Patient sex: F
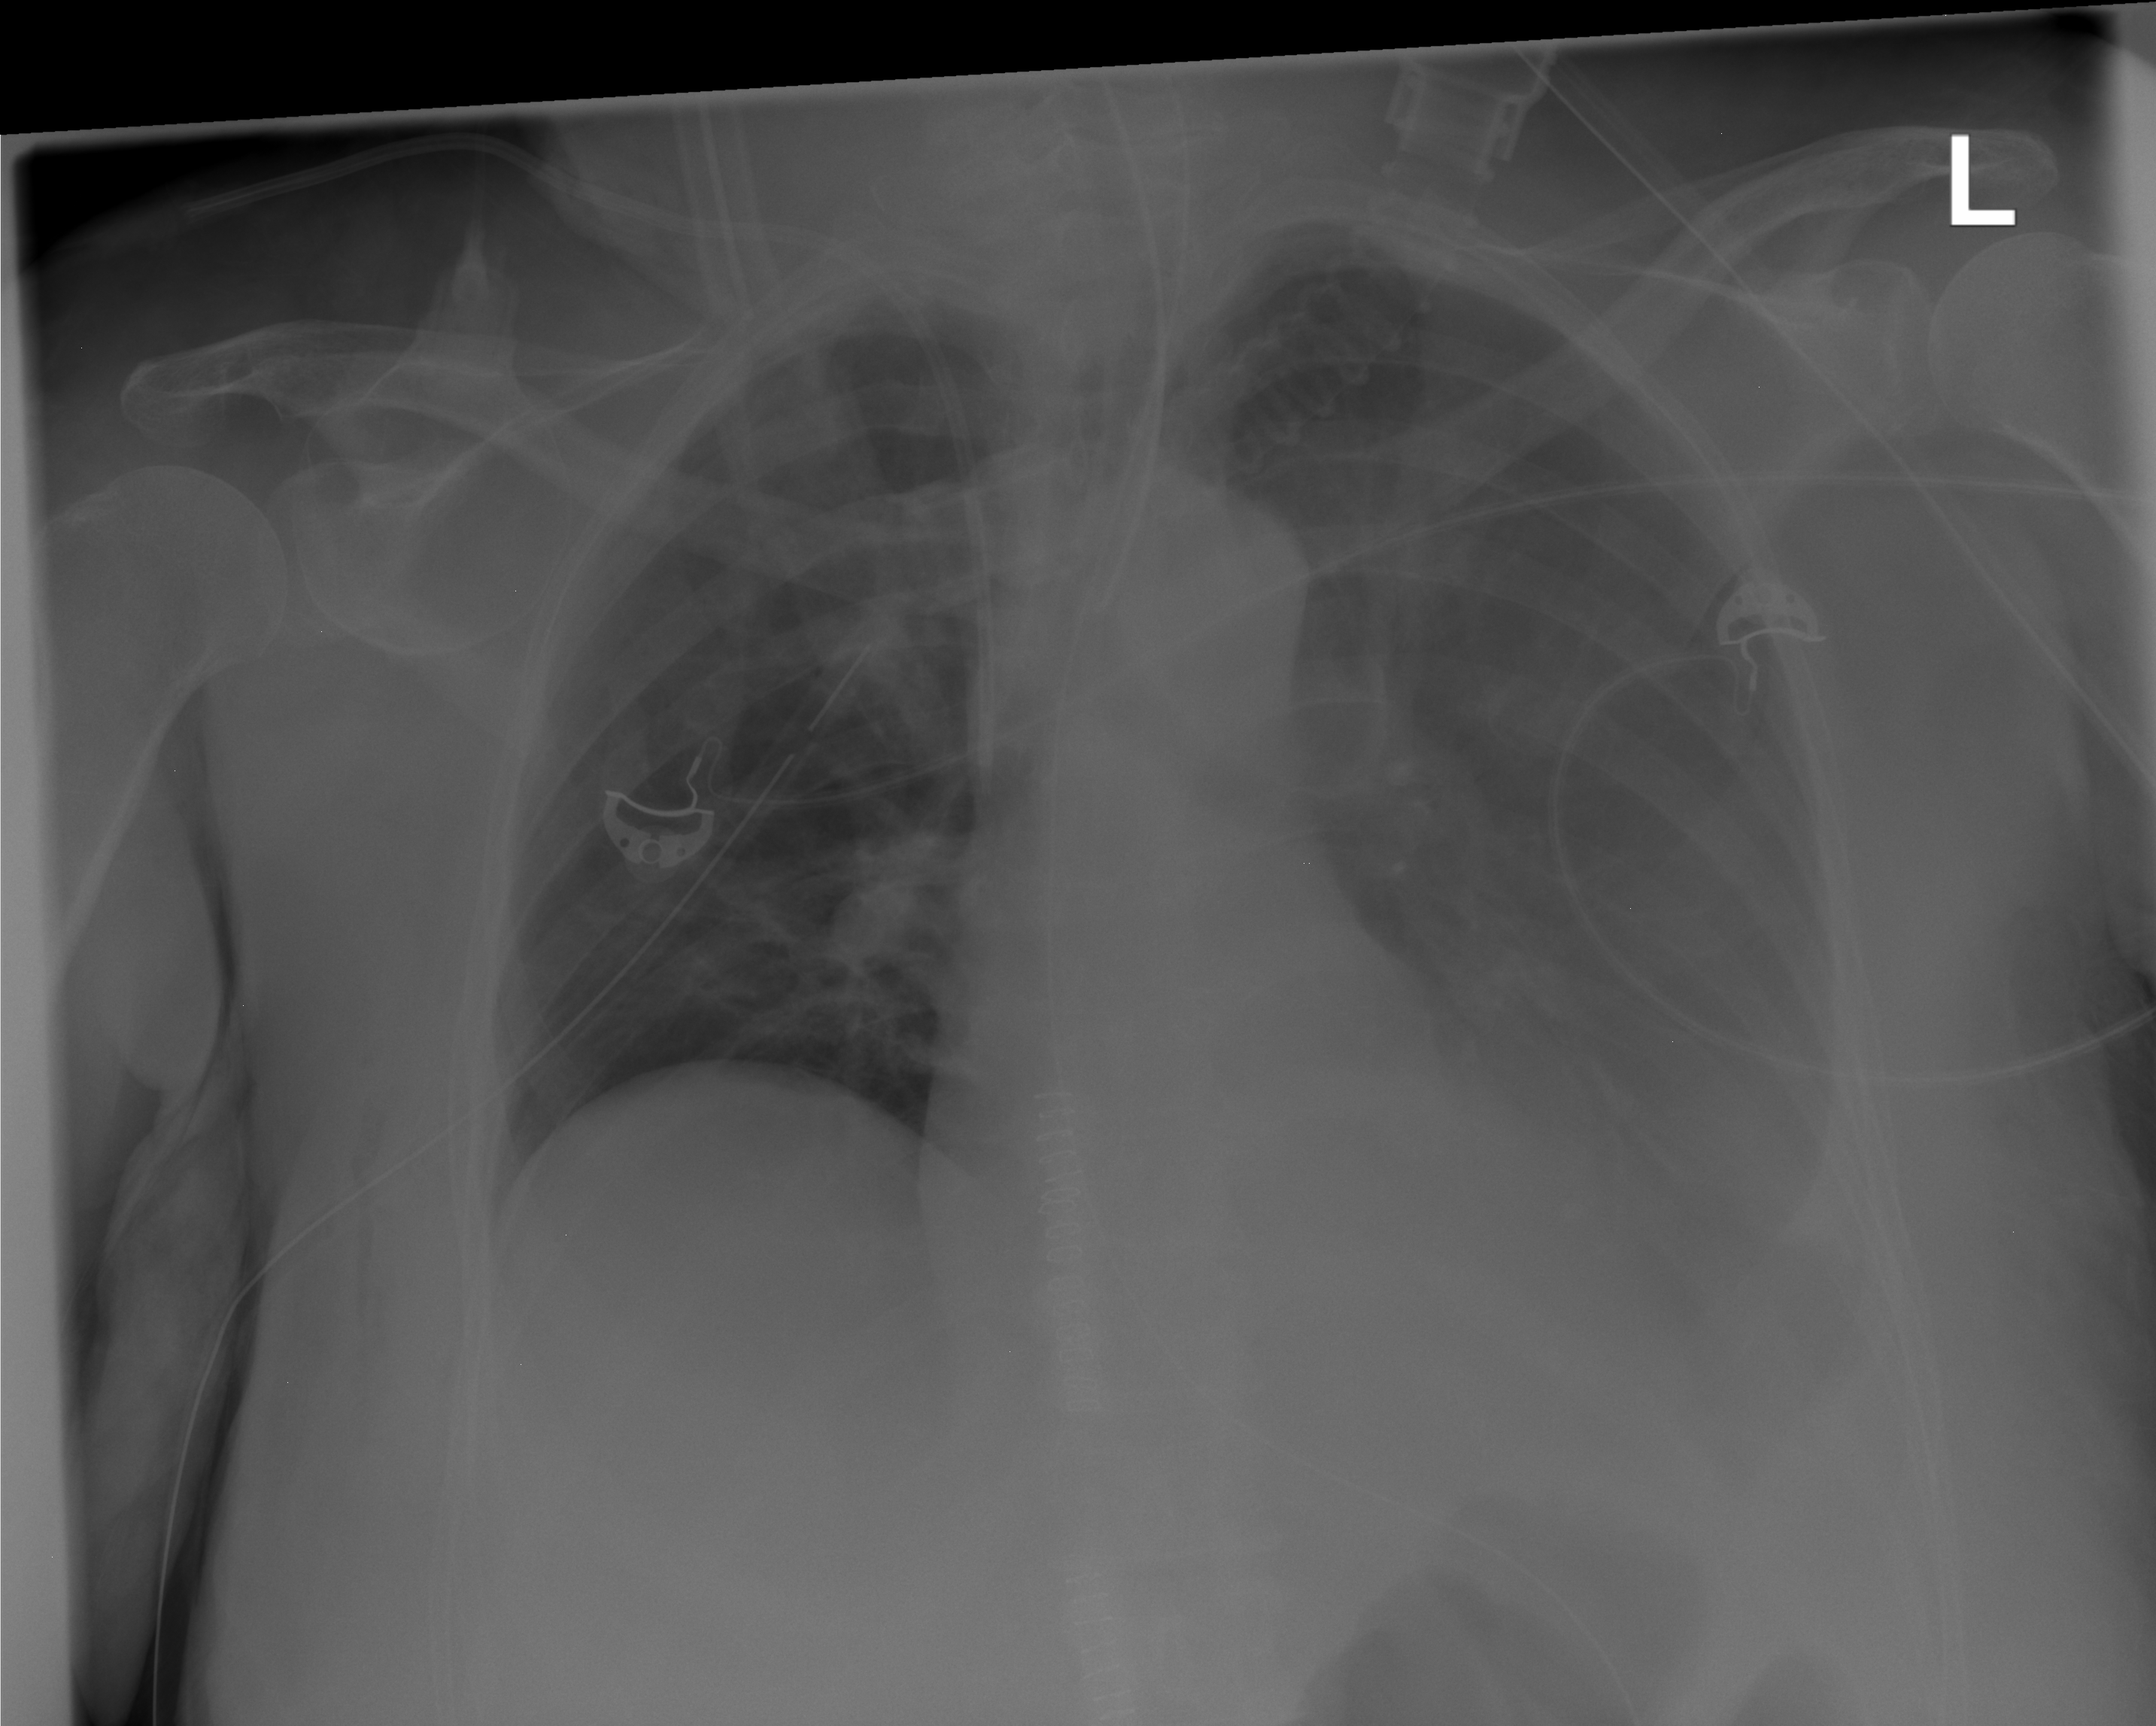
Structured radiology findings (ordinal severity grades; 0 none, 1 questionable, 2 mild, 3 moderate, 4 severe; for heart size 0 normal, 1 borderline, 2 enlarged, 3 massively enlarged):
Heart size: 0
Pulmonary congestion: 0
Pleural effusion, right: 0
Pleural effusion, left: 3
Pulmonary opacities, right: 0
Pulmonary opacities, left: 0
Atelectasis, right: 0
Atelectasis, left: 2